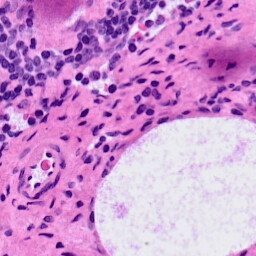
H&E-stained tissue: LymphNode